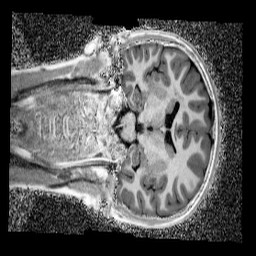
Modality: UNIT1_denoised
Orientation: coronal
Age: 13
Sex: female
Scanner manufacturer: siemens
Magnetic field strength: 3 T
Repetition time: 4 s
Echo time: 0.00299 s